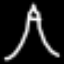
Label: The Eiffel Tower